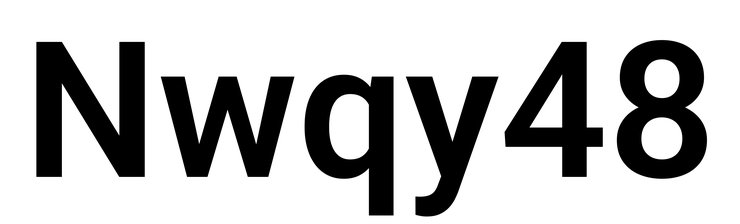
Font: Roboto_SemiBold